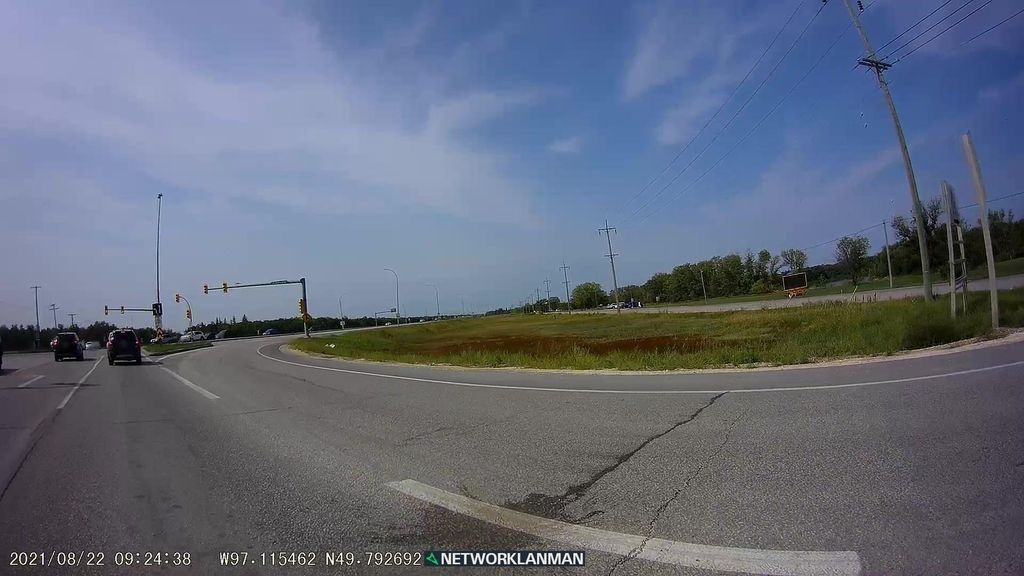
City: winnipeg